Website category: sports
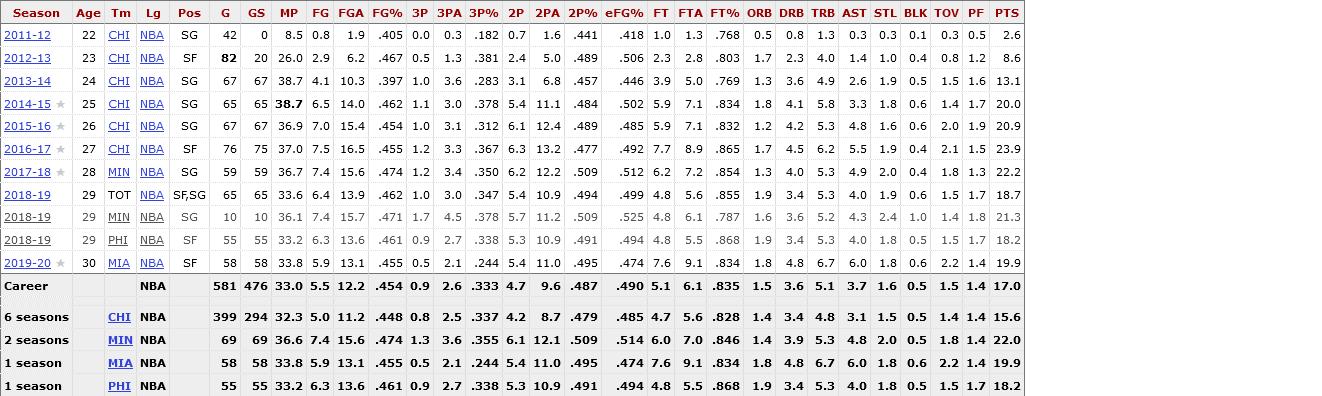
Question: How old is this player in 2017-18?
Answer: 28

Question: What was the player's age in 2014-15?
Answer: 25

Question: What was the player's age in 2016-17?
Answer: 27

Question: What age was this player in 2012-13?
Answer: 23

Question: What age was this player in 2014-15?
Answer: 25

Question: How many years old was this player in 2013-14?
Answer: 24

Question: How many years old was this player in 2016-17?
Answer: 27

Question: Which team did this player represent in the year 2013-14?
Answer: CHI

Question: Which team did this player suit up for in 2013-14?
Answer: CHI

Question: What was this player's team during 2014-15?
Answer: CHI

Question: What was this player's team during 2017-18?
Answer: MIN

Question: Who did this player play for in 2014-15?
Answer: CHI

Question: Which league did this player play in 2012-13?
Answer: NBA

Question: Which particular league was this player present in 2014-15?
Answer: NBA

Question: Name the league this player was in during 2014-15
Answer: NBA

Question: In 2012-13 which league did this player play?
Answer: NBA

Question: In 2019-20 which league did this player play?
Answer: NBA

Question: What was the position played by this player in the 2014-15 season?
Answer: SG

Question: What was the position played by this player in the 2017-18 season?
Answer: SG

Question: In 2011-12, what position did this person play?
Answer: SG

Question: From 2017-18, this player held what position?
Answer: SG

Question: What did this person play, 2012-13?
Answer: SF

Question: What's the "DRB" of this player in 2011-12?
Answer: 0.8

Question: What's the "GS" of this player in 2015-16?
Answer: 67

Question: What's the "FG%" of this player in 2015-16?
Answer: .454

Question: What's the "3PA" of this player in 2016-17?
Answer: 3.3

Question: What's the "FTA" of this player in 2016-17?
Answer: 8.9

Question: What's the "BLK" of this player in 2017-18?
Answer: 0.4

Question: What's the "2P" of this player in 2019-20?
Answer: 5.4

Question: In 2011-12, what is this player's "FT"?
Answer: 1.0

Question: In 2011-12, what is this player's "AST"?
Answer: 0.3

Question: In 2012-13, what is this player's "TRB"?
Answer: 4.0

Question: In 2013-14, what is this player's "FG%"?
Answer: .397

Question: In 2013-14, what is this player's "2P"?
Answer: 3.1

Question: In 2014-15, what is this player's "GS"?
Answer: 65

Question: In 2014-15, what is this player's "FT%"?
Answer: .834

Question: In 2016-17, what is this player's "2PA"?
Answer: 13.2

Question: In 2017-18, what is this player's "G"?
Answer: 59

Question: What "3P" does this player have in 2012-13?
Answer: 0.5

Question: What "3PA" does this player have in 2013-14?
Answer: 3.6

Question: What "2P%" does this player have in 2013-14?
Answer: .457

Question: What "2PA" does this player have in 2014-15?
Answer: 11.1

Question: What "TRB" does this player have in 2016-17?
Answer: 6.2

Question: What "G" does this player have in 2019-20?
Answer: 58

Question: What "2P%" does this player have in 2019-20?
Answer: .495

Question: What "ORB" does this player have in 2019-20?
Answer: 1.8

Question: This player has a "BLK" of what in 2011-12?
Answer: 0.1

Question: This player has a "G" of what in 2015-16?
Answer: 67

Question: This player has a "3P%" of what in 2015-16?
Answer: .312

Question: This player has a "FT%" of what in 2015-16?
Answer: .832

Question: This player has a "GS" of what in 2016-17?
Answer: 75

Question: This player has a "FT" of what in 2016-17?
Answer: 7.7

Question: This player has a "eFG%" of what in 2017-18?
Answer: .512

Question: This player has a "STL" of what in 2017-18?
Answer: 2.0

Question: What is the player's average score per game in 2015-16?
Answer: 20.9

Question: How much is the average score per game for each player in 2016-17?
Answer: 23.9

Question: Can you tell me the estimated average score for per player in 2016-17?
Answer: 23.9

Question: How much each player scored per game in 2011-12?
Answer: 2.6

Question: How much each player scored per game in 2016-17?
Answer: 23.9

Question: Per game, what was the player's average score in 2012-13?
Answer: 8.6